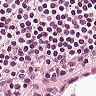
Metastatic tissue present: no